Question: I am attempting to create a custom installer for my application using maven, inno and javafx-ant. I have looked at this link, but I do not seem to get the results described <URL>
I have my installer successfully being created, and my application successfully installing. However it always goes to user/AppData/Local/. I have changed that in my custom *.iss file as follows:
'''
DefaultDirName={pf}\cashreceipts
UsePreviousAppDir=No
Uninstallable=yes
'''
However this file is not being picked up during the build. I have added the needed application-name.iss file at src/main/deploy/package/windows/application-name.iss however it's not picking up.

I am not sure what else to try to get this file used in my build.
Thanks!
The following is the maven configuration for the build step.
'''
<build>
<plugins>
<plugin>
<groupId>org.apache.maven.plugins</groupId>
<artifactId>maven-antrun-plugin</artifactId>
<version>1.7</version>
<executions>
<execution>
<phase>package</phase>
<configuration>
<target>
<!-- define the deploy ANT task -->
<taskdef name="jfxdeploy"
classname="com.sun.javafx.tools.ant.DeployFXTask"
classpathref="maven.plugin.classpath" />
<!-- define the JarSing ANT task -->
<!-- taskdef name="jfxsignjar"
classname="com.sun.javafx.tools.ant.FXSignJarTask"
classpathref="maven.plugin.classpath" / -->
<jfxdeploy outdir="${project.build.directory}/deploy"
outfile="${project.build.finalName}" nativeBundles="all"
verbose="true">
<info title="${project.name}" />
<!-- set the main class of your applcation -->
<application name="${project.name}"
mainClass="com.mycompany.myclass" />
<resources>
<fileset dir="${project.build.directory}"
includes="*.jar" />
<fileset dir="${project.build.directory}/dependency"
includes="*.jar" />
<fileset dir="${project.build.directory}"
includes="properties/*.properties"/>
</resources>
<!-- set your jvm args -->
<platform>
<jvmarg value="-Xms512m" />
<jvmarg value="-Xmx1024m" />
</platform>
</jfxdeploy>
<!-- you need to generate a key yourself -->
<!--jfxsignjar destdir="${project.build.directory}/deploy"
keyStore="path/to/your/keystore" storePass="yourPass"
alias="yourAlias" keyPass="keyPass">
<fileset dir="${project.build.directory}/deploy"
includes="*.jar" /> </jfxsignjar -->
</target>
</configuration>
<goals>
<goal>run</goal>
</goals>
</execution>
</executions>
<dependencies>
<dependency>
<groupId>com.oracle</groupId>
<artifactId>ant-javafx</artifactId>
<version>${javafx.version}</version>
<systemPath>${java.home}/../lib/ant-javafx.jar</systemPath>
<scope>system</scope>
</dependency>
</dependencies>
</plugin>
</plugins>
<finalName>cashreceipts</finalName>
</build>
'''
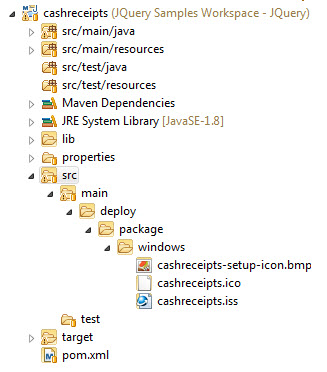
Answer: I was able to confirm that ZENJAVA plug in is still being worked on and is supported at github and it can accomplish this. The information is here:
<URL>
My updated pom.xml looks like this:
'''
<project xmlns="http://maven.apache.org/POM/4.0.0" xmlns:xsi="http://www.w3.org/2001/XMLSchema-instance"
xsi:schemaLocation="http://maven.apache.org/POM/4.0.0 http://maven.apache.org/maven-v4_0_0.xsd">
<modelVersion>4.0.0</modelVersion>
<groupId>com.mycompany</groupId>
<artifactId>myapp</artifactId>
<packaging>jar</packaging>
<version>1.0-SNAPSHOT</version>
<name>myapp</name>
<url>http://www.mycompany.com</url>
<properties>
<project.build.sourceEncoding>UTF-8</project.build.sourceEncoding>
<maven.compiler.source>1.8</maven.compiler.source>
<maven.compiler.target>1.8</maven.compiler.target>
<javafx.version>8.0</javafx.version>
</properties>
<repositories>
<repository>
<id>repo</id>
<url>file://${project.basedir}/lib/repo</url>
</repository>
</repositories>
<pluginRepositories>
<pluginRepository>
<!-- new SNAPSHOT version needed to work with current JavaFX Version -->
<id>com.zenjava</id>
<url>file://C:\Users\username\Desktop\maven fx plugin\javafx-maven-plugin-master\javafx-maven-plugin-master\target</url>
</pluginRepository>
</pluginRepositories>
<build>
<plugins>
<plugin>
<groupId>org.apache.maven.plugins</groupId>
<artifactId>maven-compiler-plugin</artifactId>
<version>3.3</version>
<configuration>
<source>${maven.compiler.source}</source>
<target>${maven.compiler.target}</target>
</configuration>
</plugin>
<plugin>
<!-- copy all dependencies of your app to target folder -->
<groupId>org.apache.maven.plugins</groupId>
<artifactId>maven-dependency-plugin</artifactId>
<version>2.3</version>
<executions>
<execution>
<id>copy-dependencies</id>
<phase>package</phase>
<configuration>
<overWriteReleases>false</overWriteReleases>
<overWriteSnapshots>false</overWriteSnapshots>
<overWriteIfNewer>true</overWriteIfNewer>
</configuration>
<goals>
<goal>copy-dependencies</goal>
</goals>
</execution>
</executions>
</plugin>
<plugin>
<groupId>org.apache.maven.plugins</groupId>
<artifactId>maven-jar-plugin</artifactId>
<version>2.6</version>
<configuration>
<archive>
<manifestEntries>
<Main-Class>com.mycompany.app.MyApp</Main-Class>
<implementation-version>1.0</implementation-version>
<JavaFX-Application-Class>com.mycompany.app.MyApp</JavaFX-Application-Class>
</manifestEntries>
<manifest>
<addClasspath>true</addClasspath>
</manifest>
</archive>
</configuration>
</plugin>
<!-- copy the properties files to the root location -->
<plugin>
<artifactId>maven-resources-plugin</artifactId>
<version>2.6</version>
<executions>
<execution>
<id>copy-resources-1</id>
<phase>validate</phase>
<goals>
<goal>copy-resources</goal>
</goals>
<configuration>
<outputDirectory>${basedir}/target/additionalResources/properties</outputDirectory>
<resources>
<resource>
<directory>properties</directory>
<filtering>true</filtering>
</resource>
</resources>
</configuration>
</execution>
</executions>
</plugin>
<plugin>
<groupId>com.zenjava</groupId>
<artifactId>javafx-maven-plugin</artifactId>
<version>8.1.3-SNAPSHOT</version>
<configuration>
<mainClass>com.mycompany.app.MyApp</mainClass>
<verbose>true</verbose>
<bundler>EXE</bundler>
<additionalAppResources>${project.build.directory}/additionalResources</additionalAppResources>
</configuration>
<executions>
<!-- required before build-native -->
<execution>
<id>create-jfxjar</id>
<phase>package</phase>
<goals>
<goal>build-jar</goal>
</goals>
</execution>
<execution>
<id>create-native</id>
<phase>package</phase>
<goals>
<goal>build-native</goal>
</goals>
</execution>
</executions>
</plugin>
</plugins>
<finalName>myapp</finalName>
</build>
<dependencies>
<dependency>
<groupId>org.controlsfx</groupId>
<artifactId>controlsfx</artifactId>
<version>8.40.9</version>
</dependency>
<dependency>
<groupId>customjar</groupId>
<artifactId>mycustomjar</artifactId>
<version>1.0</version>
</dependency>
</dependencies>
<organization>
<name>My Company</name>
<url>www.mycompany.com</url>
</organization>
'''